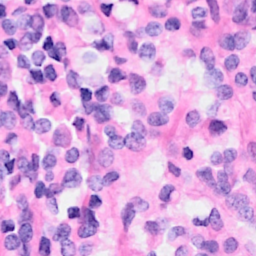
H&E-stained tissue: Breast